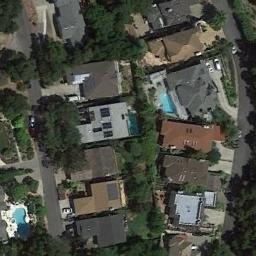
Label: medium_residential